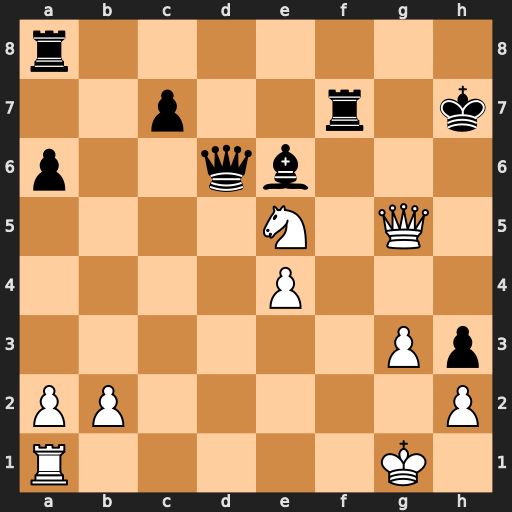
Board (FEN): r7/2p2r1k/p2qb3/4N1Q1/4P3/6Pp/PP5P/R5K1
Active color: w
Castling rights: -
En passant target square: -
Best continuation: Qg6+ Kh8 Nxf7+ Bxf7 Qxf7